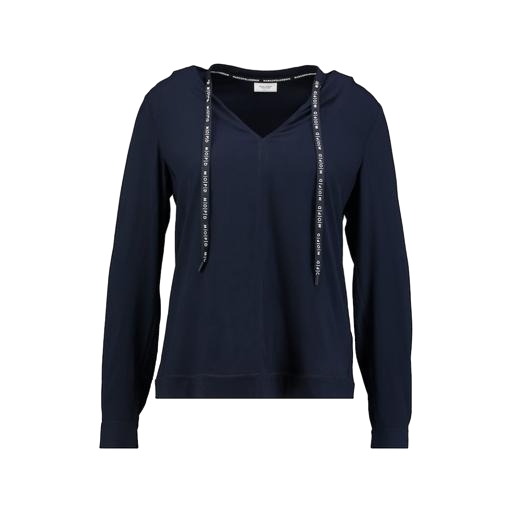
navy blue lightweight hoodie, long sleeved hoodie, blue v-neck hooded top, white background